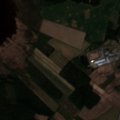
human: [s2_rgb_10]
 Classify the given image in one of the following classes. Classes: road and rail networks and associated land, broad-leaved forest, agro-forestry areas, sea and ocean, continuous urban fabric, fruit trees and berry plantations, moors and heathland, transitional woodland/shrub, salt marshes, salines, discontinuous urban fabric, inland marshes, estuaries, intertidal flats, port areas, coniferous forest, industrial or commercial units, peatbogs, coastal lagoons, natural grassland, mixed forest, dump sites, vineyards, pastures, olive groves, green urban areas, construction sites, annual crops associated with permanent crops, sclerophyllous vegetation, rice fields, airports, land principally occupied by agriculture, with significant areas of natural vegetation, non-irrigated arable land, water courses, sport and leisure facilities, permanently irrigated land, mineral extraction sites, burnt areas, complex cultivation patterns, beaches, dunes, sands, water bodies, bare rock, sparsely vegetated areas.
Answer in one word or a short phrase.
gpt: industrial or commercial units, non-irrigated arable land, land principally occupied by agriculture, with significant areas of natural vegetation, coniferous forest, sea and ocean